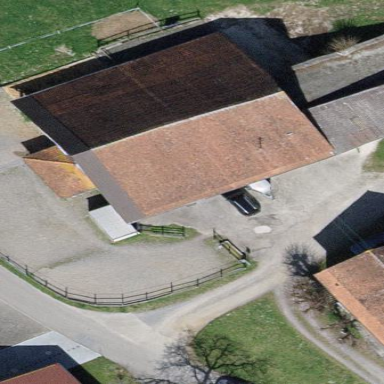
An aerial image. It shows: Farm auxiliary building.